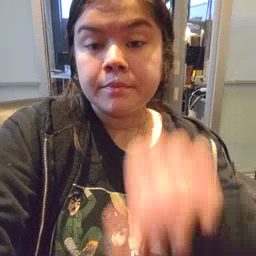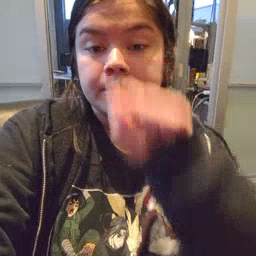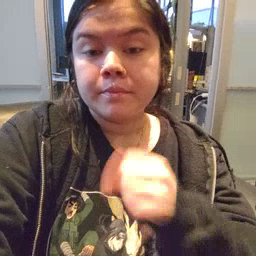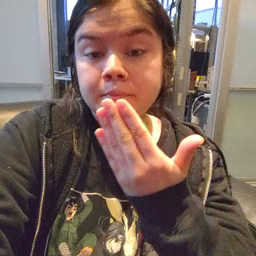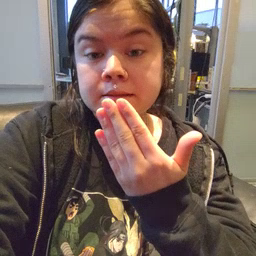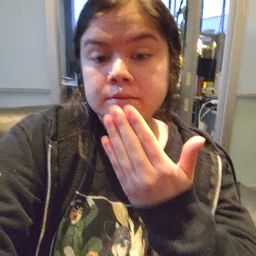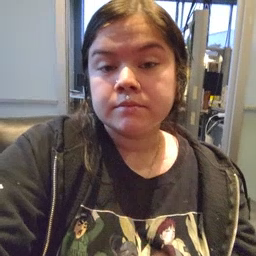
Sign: mitten